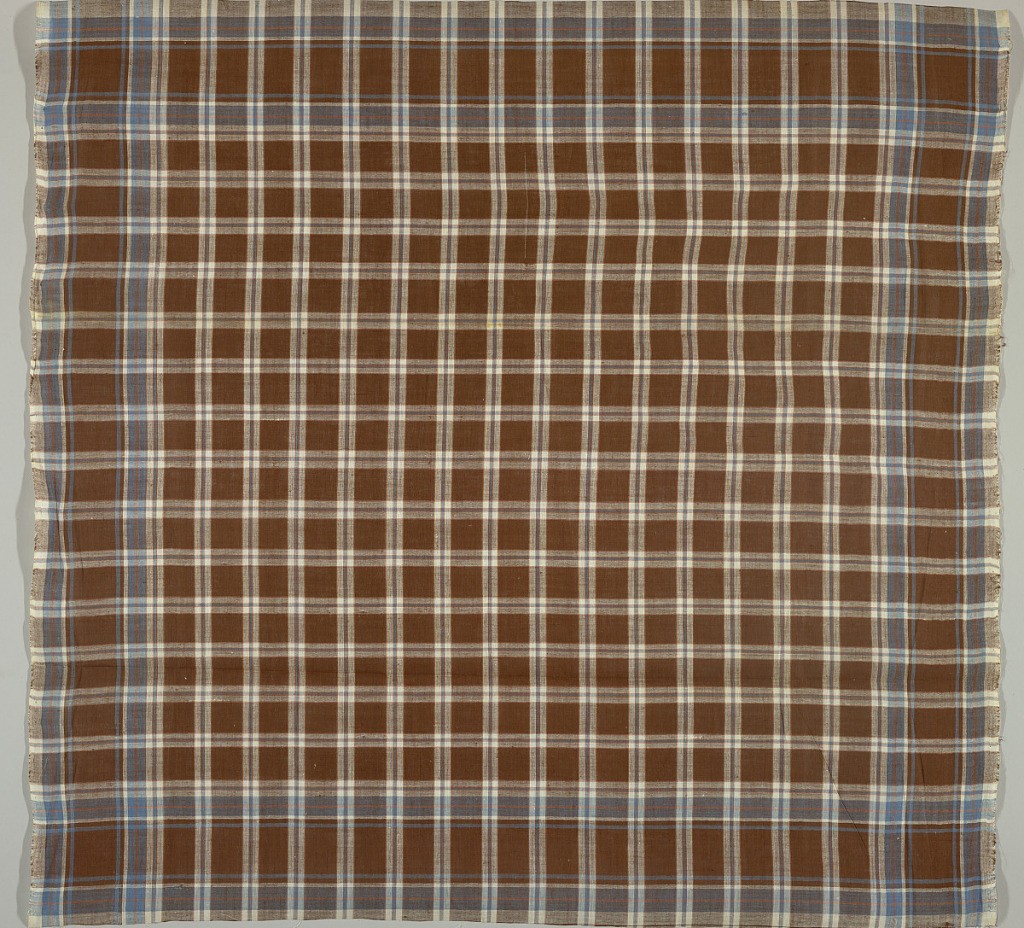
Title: Square
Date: late 19th century
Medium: cotton Technique: plain weave
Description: Gingham in brown, blue and white.